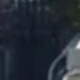
Vehicle type: Motorcycle